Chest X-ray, AP view. Patient: 54 years old, sex M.
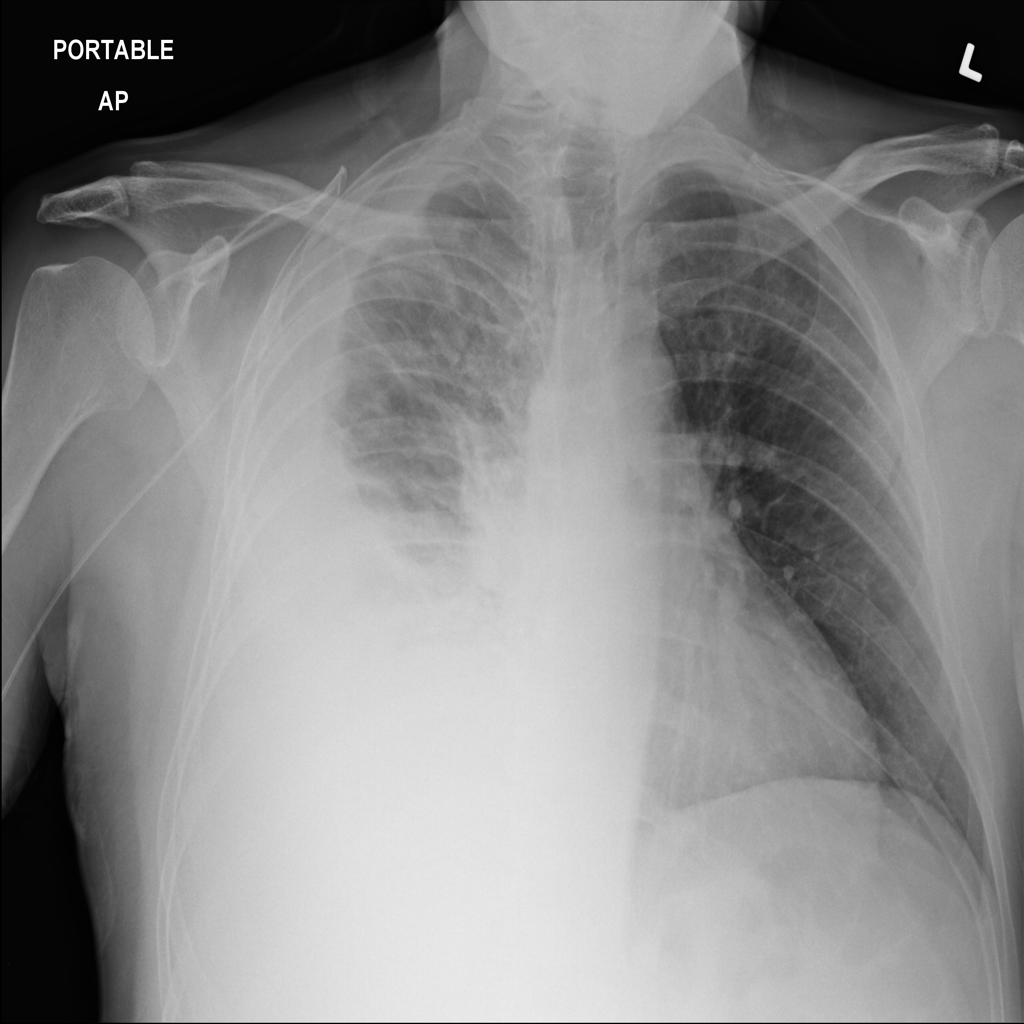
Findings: Atelectasis, Effusion